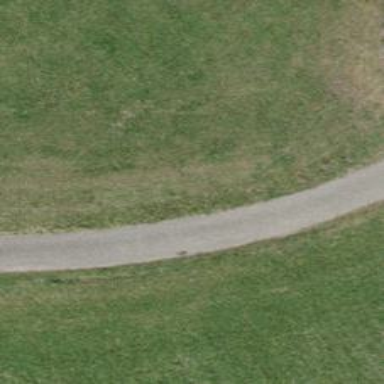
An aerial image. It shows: Paved track with Grade 1 surface.